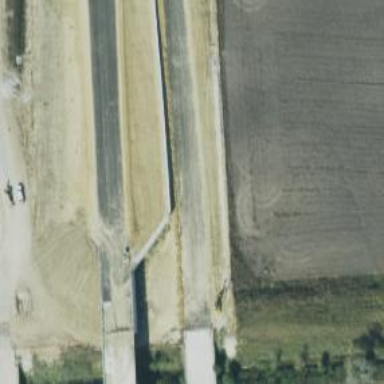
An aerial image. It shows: Trunk link highway.